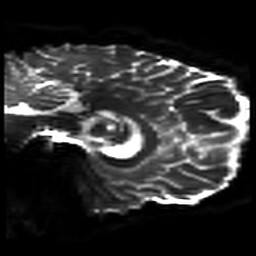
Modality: DWI
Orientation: sagittal
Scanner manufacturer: philips
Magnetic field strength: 7 T
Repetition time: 9.612 s
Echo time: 0.073 s